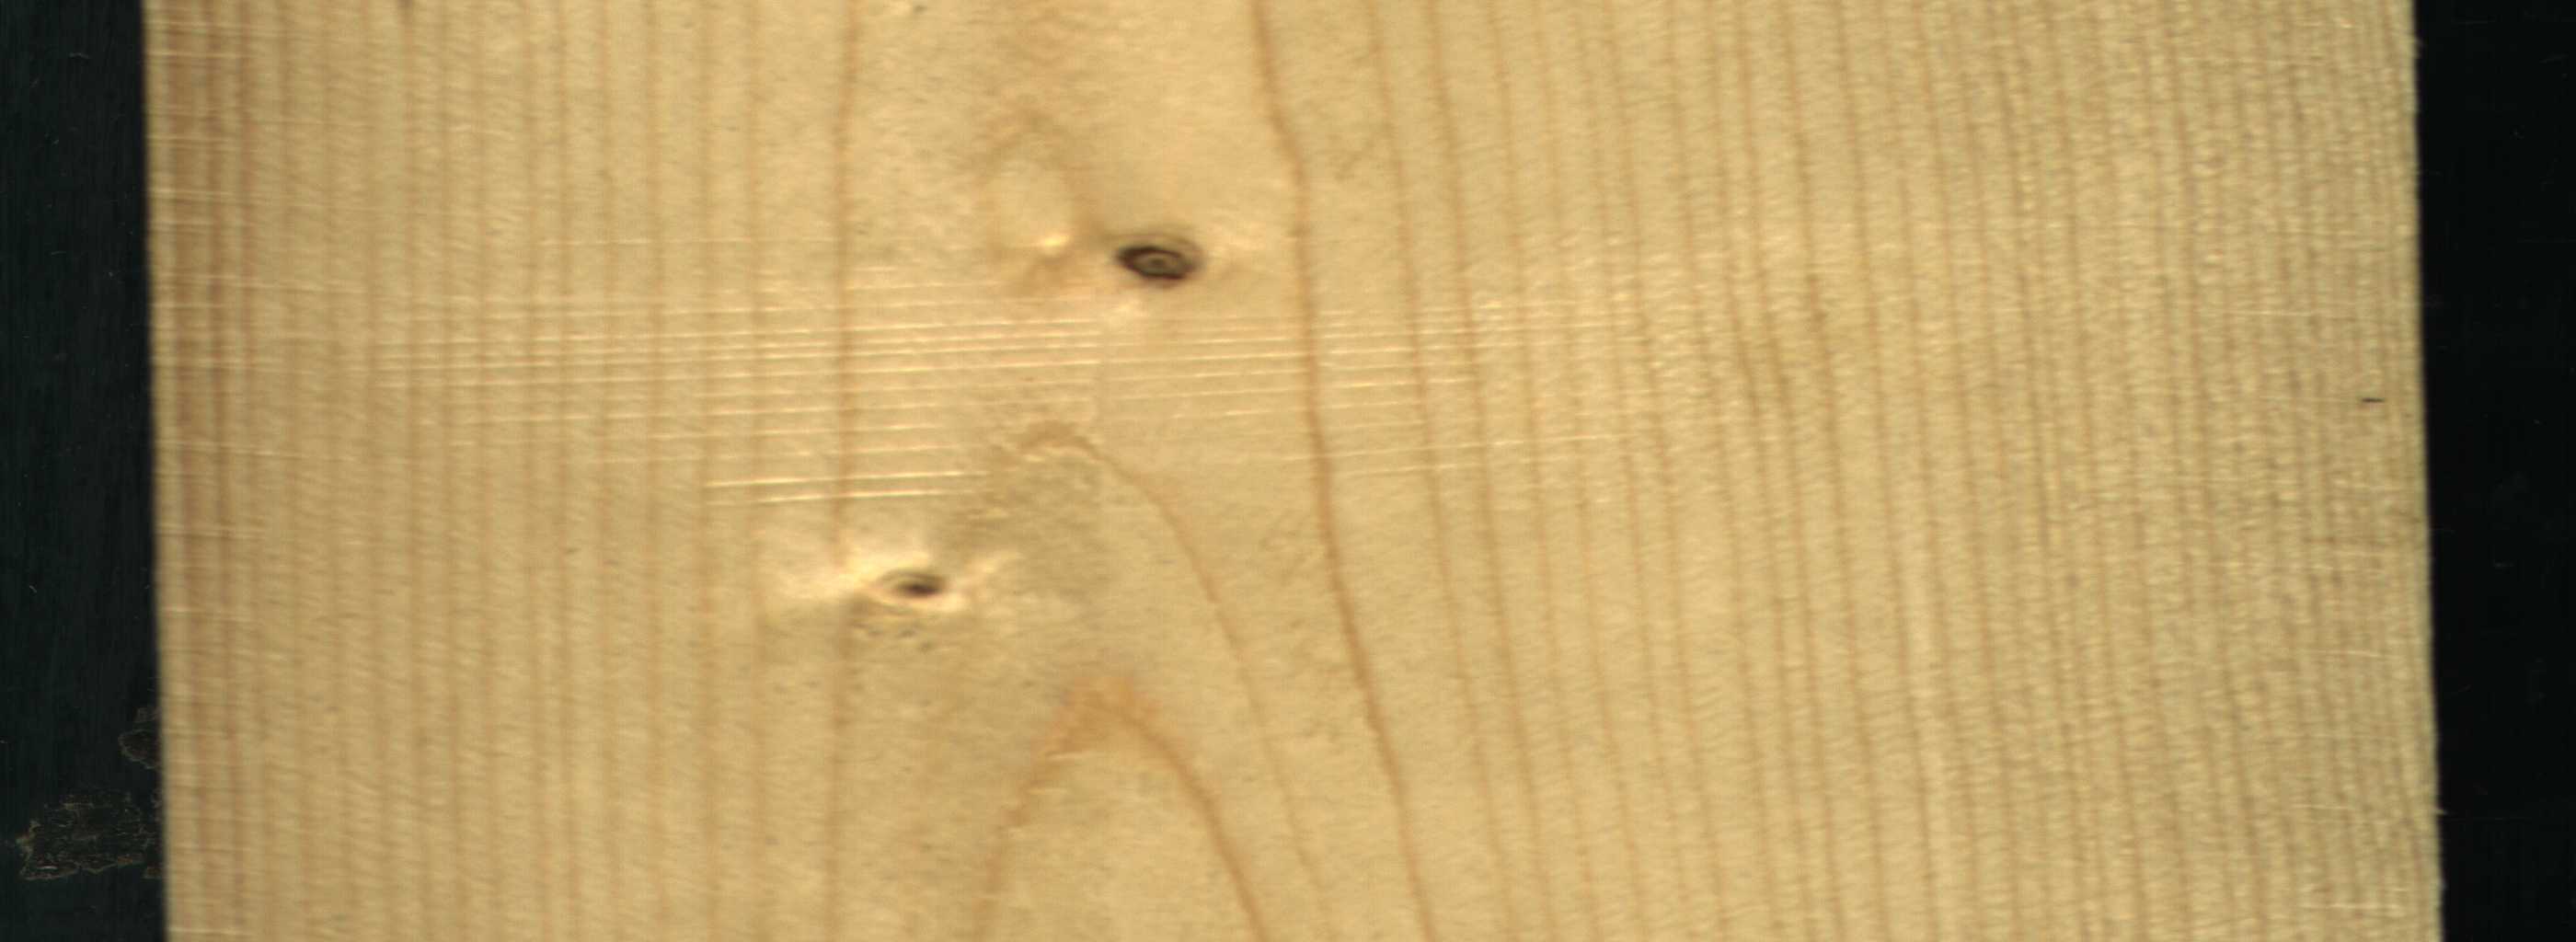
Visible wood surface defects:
Dead_Knot
Live_Knot